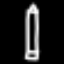
Label: pencil